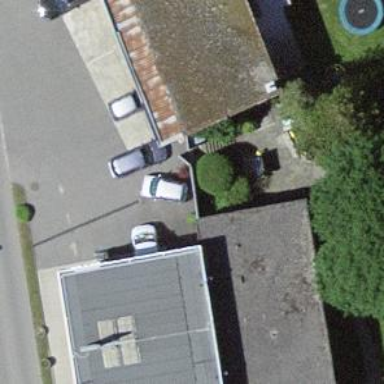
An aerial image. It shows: Residential building.